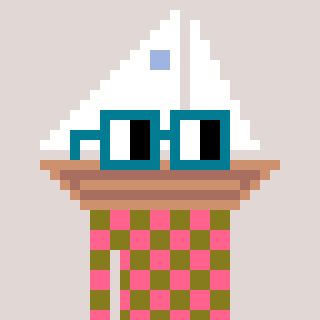
a pixel art character with square dark green glasses, a sailboat-shaped head and a gunk-colored body on a warm background